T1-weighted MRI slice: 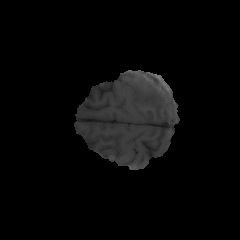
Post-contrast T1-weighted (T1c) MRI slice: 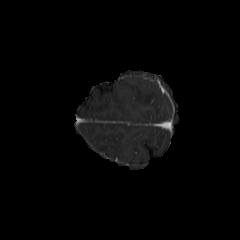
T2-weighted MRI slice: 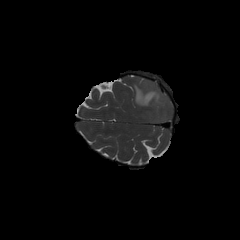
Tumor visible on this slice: yes